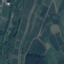
Land use / land cover: PermanentCrop